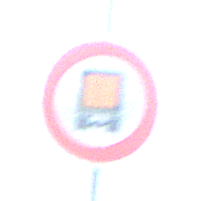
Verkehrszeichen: VerbotKennzeichnungspflichtigeKraftfahrzeugeGefaehrlicheGueter
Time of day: Night
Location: Outdoor (Nature)
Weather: PartlyCloudy
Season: NotSpecified
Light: Natural